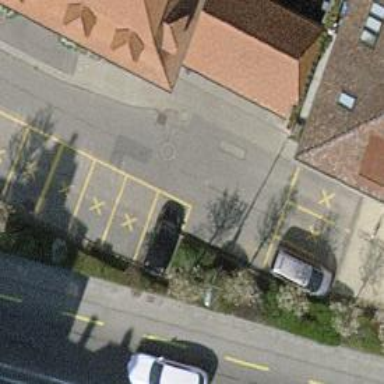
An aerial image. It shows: Set of steps on the road.